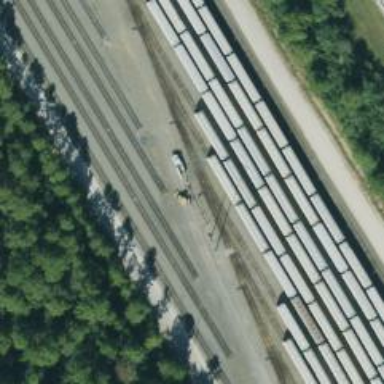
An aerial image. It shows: Railway spur service.